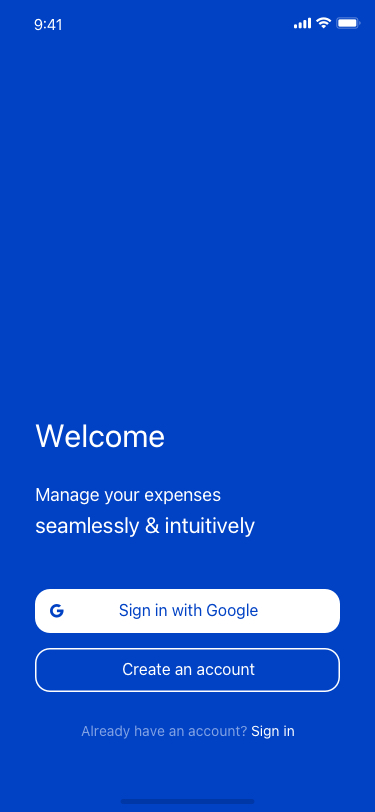
Text in this UI design:
Welcome
seamlessly & intuitively
Manage your expenses
Already have an account? Sign in